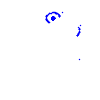
Particle: kaon